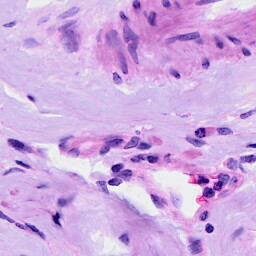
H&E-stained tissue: Ovarian